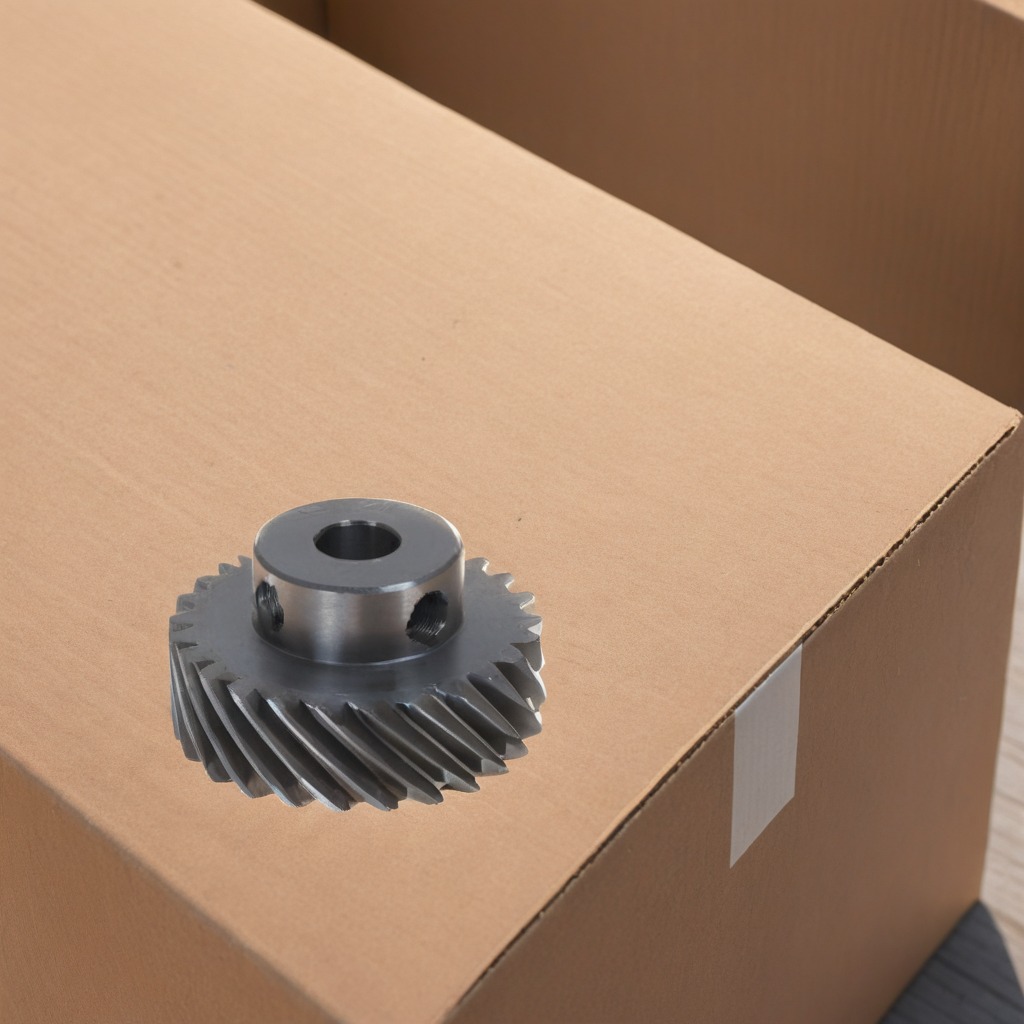
A steel gear with teeth is lying on a clean dry cardboard box surface in an outdoor workshop during daytime bright natural light soft shadows slightly creased but